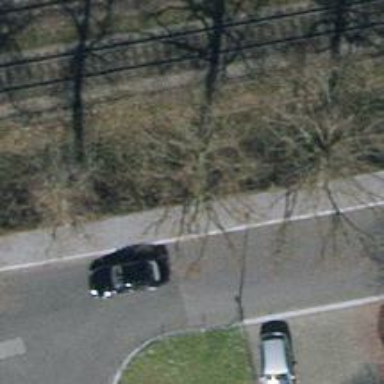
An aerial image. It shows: Avenue lined with trees.